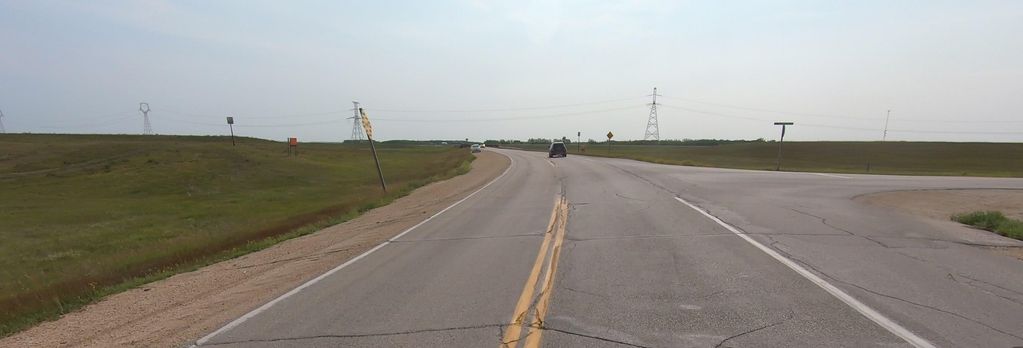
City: winnipeg